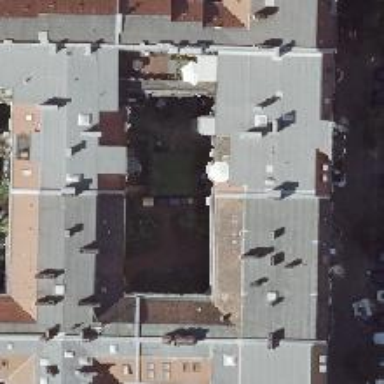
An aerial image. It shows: Residential building with distinctive double saltbox roof shape.